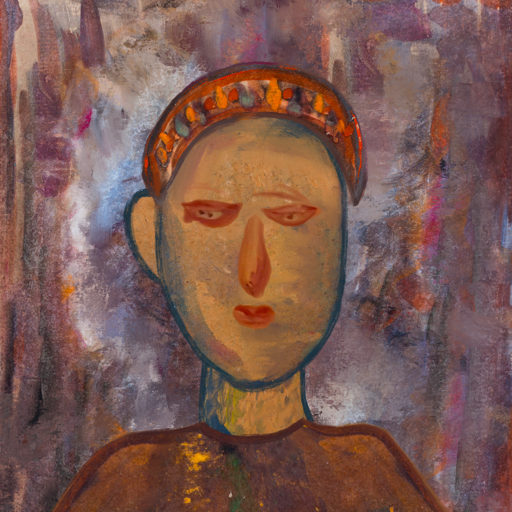
Background: Hypocrite, Head And Neck Front: In_The_Sun, Face Front: Pious_Lady, Bust: Comrade, Hair Front: Blank, Head Accessory: Hypocrite, Second Necklace: Blank, Necklace: Blank, Baby: Blank